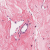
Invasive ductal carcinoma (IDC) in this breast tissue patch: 0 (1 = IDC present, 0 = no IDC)